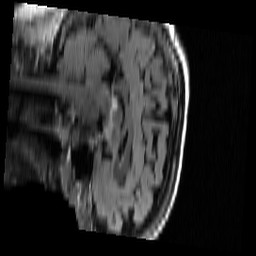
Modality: FLAIR
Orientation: sagittal
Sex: male
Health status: ill
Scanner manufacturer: siemens
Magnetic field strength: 3 T
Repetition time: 9.64 s
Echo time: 0.136 s